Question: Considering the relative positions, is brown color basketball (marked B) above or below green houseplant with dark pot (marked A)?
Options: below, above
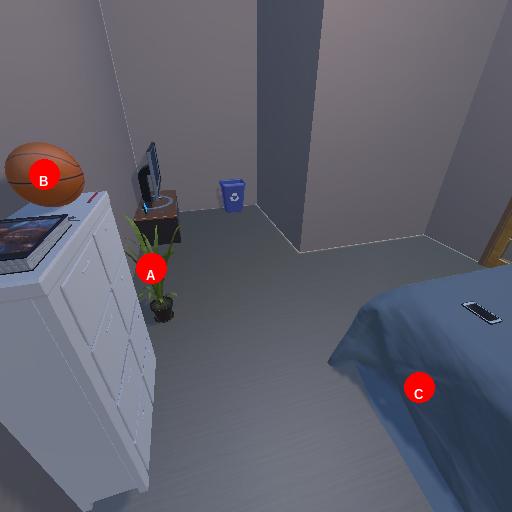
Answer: below